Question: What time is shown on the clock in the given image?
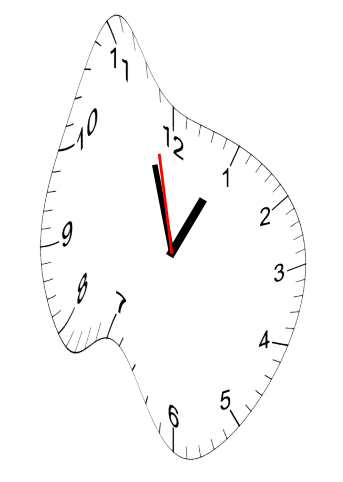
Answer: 12:56:58